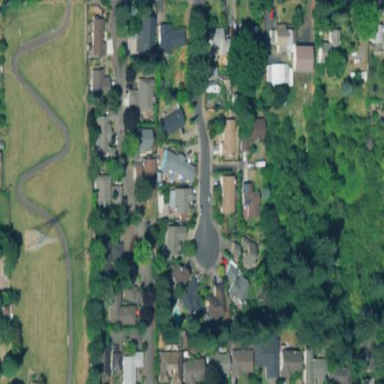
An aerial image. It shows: Single-family residential area.